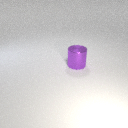
large purple metal cylinder